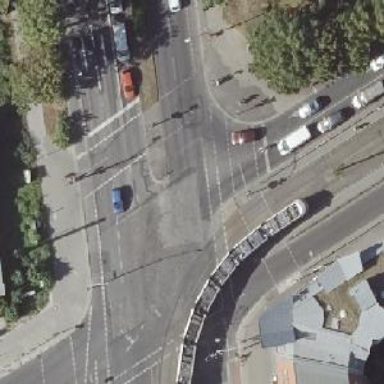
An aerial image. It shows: Tram crossing with traffic signals.